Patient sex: F
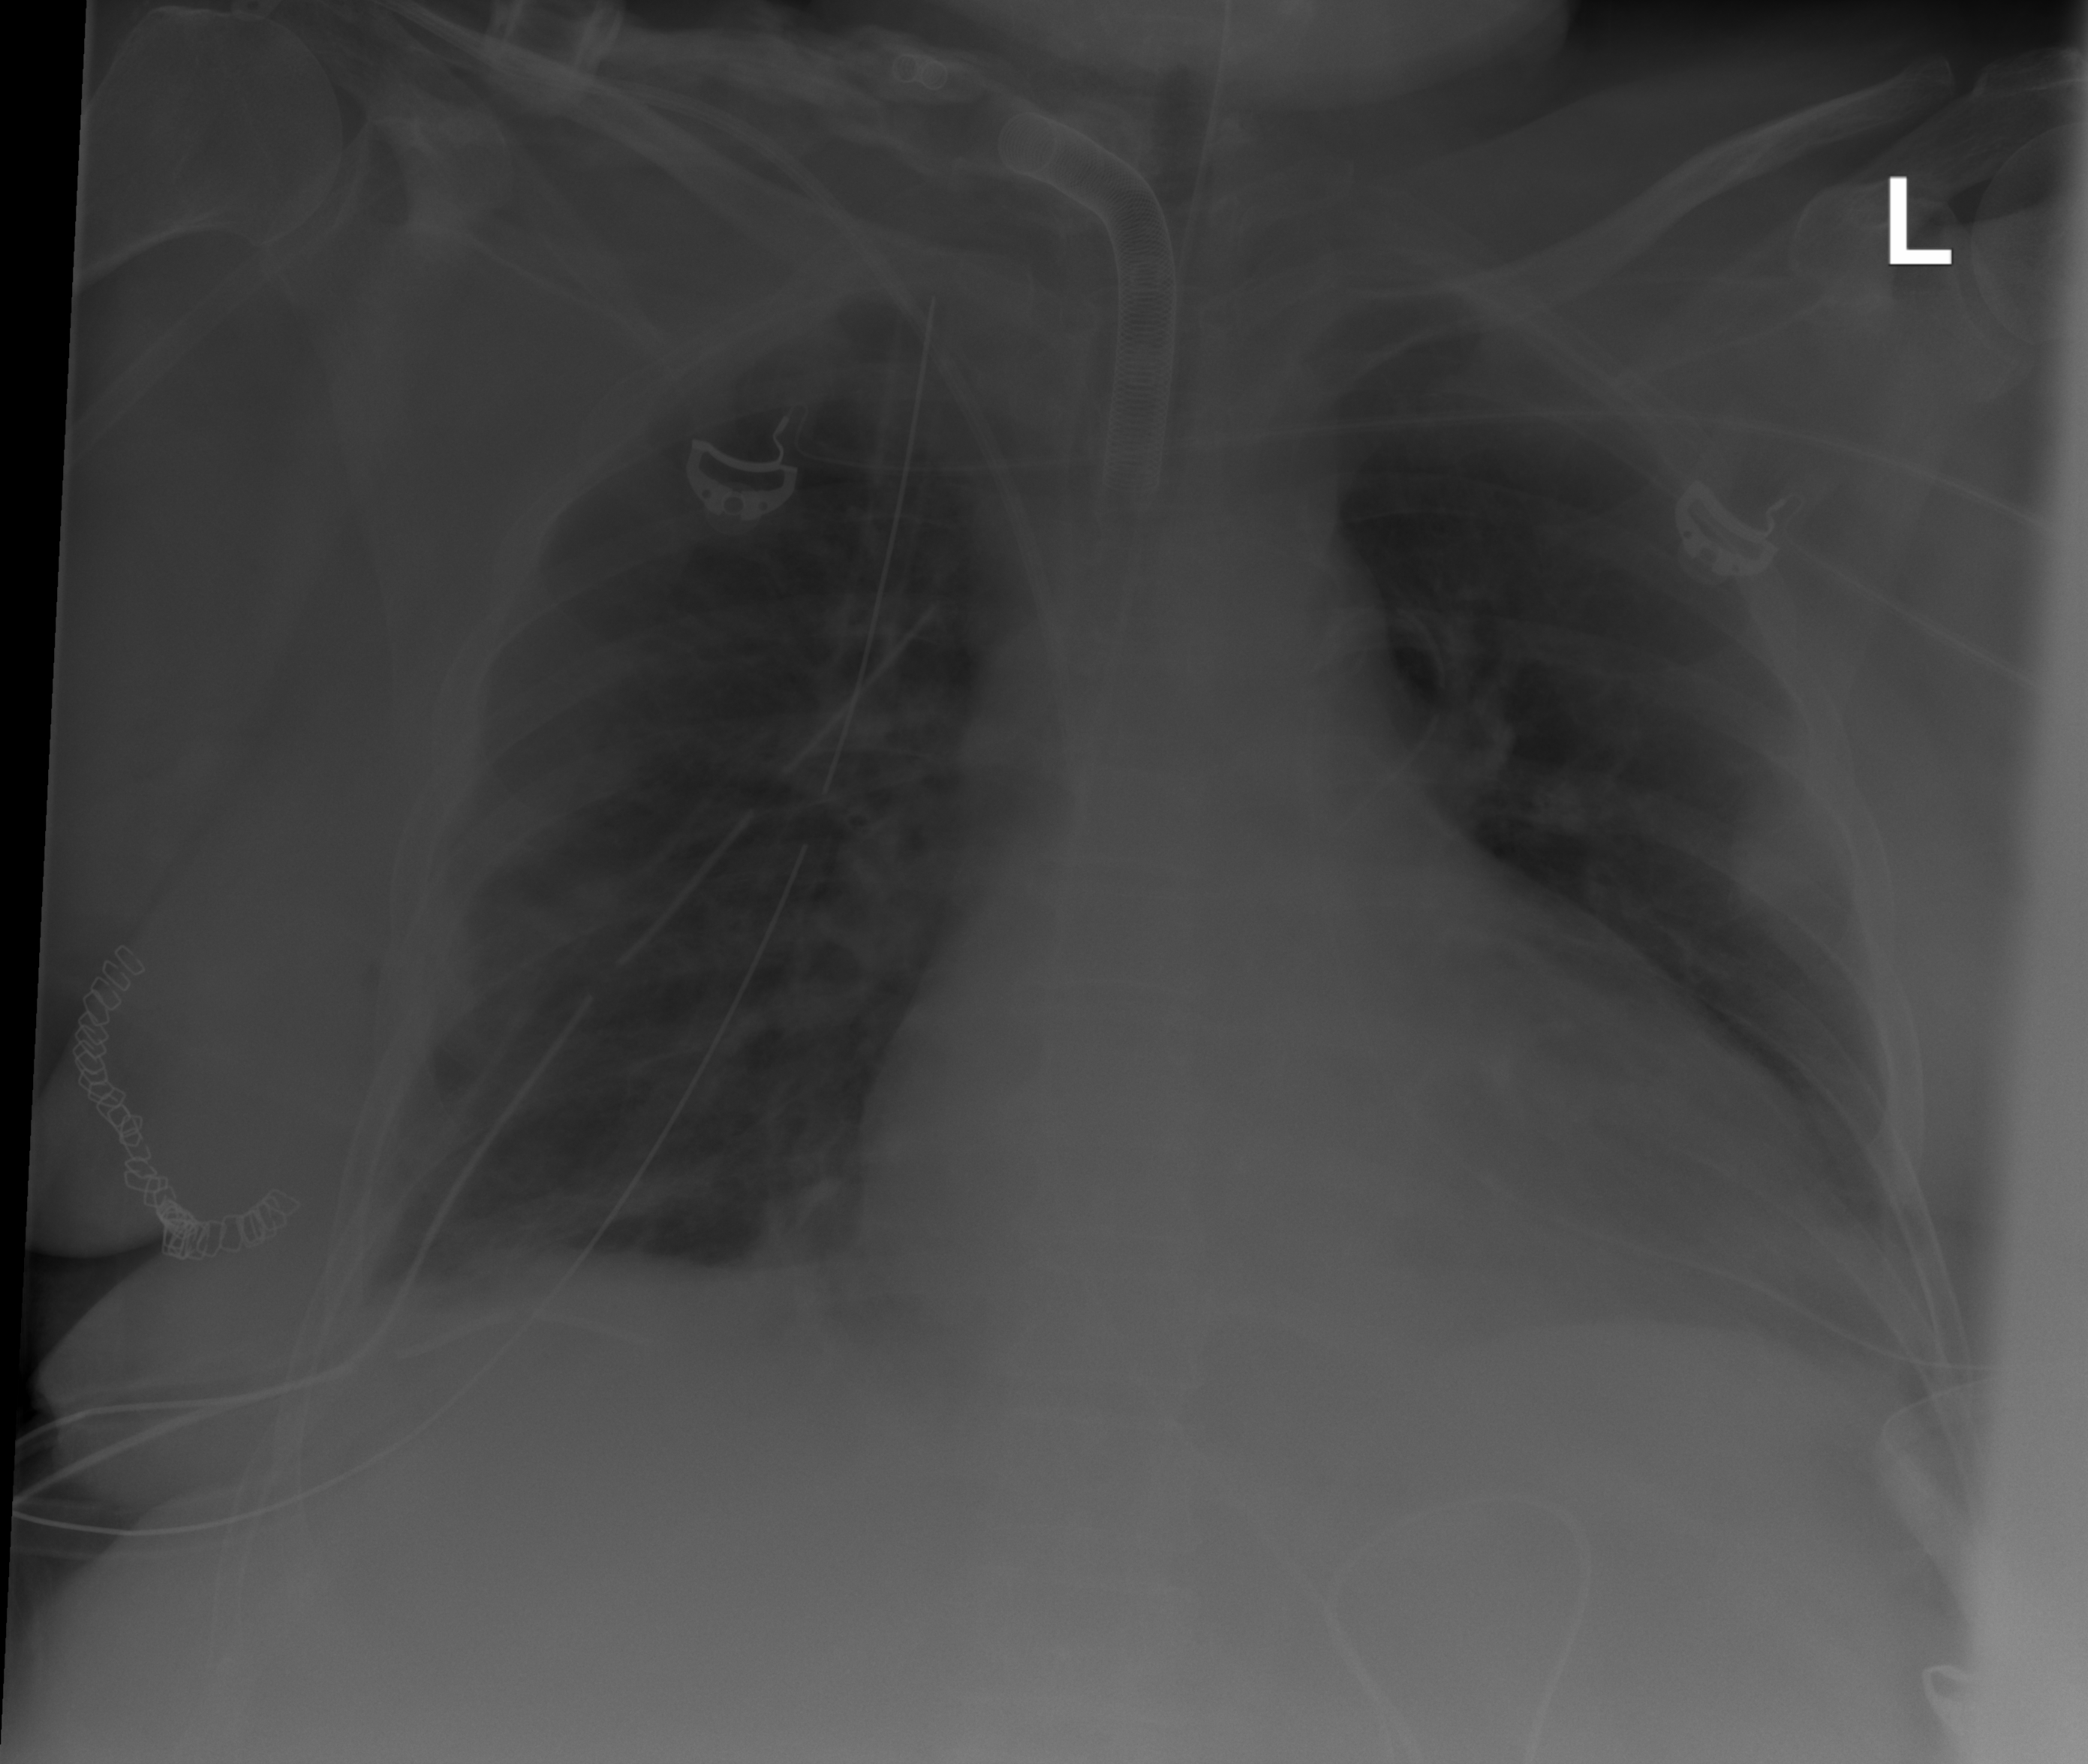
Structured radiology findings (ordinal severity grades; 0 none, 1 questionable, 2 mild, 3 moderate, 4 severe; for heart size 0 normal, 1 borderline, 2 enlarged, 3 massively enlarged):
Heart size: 2
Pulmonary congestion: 2
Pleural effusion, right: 0
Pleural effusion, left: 0
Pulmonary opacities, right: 0
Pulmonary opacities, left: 0
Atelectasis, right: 2
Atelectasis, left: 2